Question: Narrowed this down even further eliminating the aspx JavaScript reference.
So it's down to this...if I uncomment the 1 line inside the init and remove the click event it behaves as expected. However, if I put the assignment statement inside my button click event I get the incorrect behavior as shown way down below.
'''
<script type="text/javascript">
var pageDefault = {
btn1: document.getElementById('Button1'),
tdtarget: document.getElementById('targetTD'),
bg: document.getElementById('txtBGColor'), //jscolor textbox
init: function() {
//pageDefault.bg.value = pageDefault.tdtarget.getAttribute('bgcolor');
this.btn1.onclick = function() {
pageDefault.bg.value =
pageDefault.tdtarget.getAttribute('bgcolor');
}
}
}
pageDefault.init();
'''
I am using jscolor. I am experience 2 different behaviors, one of which I don't understand.
All I'm trying to do is get the background color from a '<TD>' element of a '<Table>' and show the color value in a jscolor textbox.

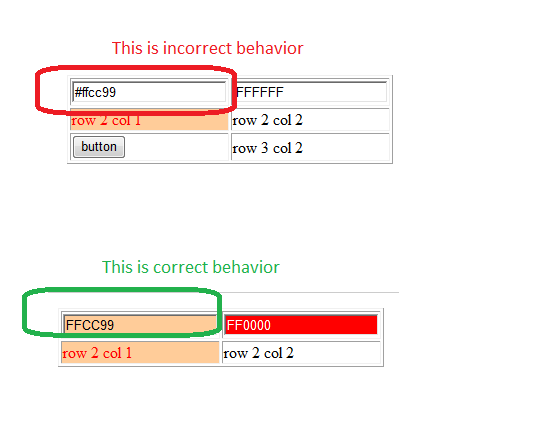
Answer: Found it on their website. I did look at it before but just had to narrow it down this far. Thanks for feedback and time (views).
'''
pageDefault.bg.color.fromString('ffcc99');
'''